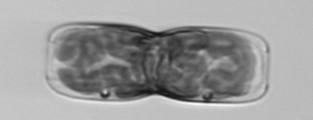
Label: pennate_morphotype1